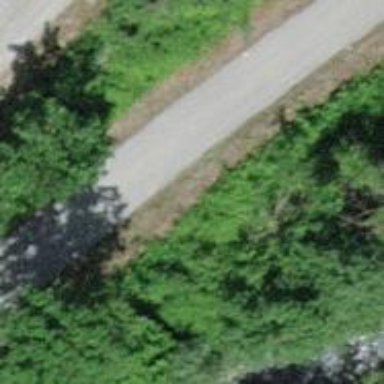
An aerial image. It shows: Unclassified road.